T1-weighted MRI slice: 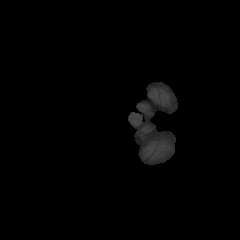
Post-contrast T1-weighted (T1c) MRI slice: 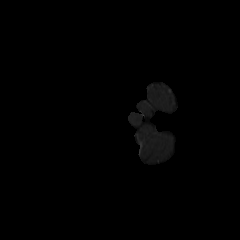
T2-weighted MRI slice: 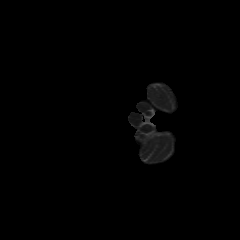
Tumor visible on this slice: no